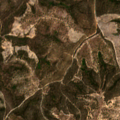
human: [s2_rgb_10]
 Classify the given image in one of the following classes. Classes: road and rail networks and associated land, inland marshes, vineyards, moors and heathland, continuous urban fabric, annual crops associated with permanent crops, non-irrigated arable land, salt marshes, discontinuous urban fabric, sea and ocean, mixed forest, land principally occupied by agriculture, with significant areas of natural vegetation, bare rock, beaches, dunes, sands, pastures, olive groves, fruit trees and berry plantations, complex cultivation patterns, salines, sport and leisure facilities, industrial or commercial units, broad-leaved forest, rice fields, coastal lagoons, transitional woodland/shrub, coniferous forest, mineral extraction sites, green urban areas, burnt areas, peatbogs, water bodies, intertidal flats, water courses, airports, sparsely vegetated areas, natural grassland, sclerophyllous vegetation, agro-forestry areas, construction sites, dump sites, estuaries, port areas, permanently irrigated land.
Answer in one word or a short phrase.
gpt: broad-leaved forest, transitional woodland/shrub